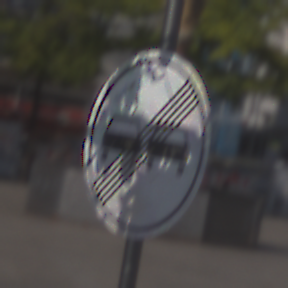
Verkehrszeichen: EndeUeberholverbot
Umgebung: Outdoor, Urban
Tageszeit: MorningAfternoon
Wetter: Clear
Licht: Natural
Jahreszeit: NotSpecified
Kontrast: HighContrast